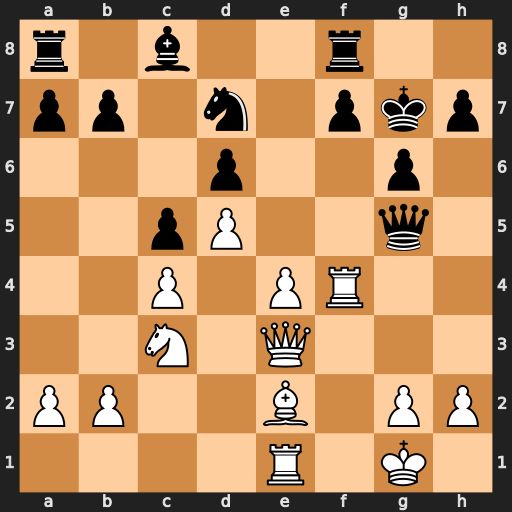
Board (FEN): r1b2r2/pp1n1pkp/3p2p1/2pP2q1/2P1PR2/2N1Q3/PP2B1PP/4R1K1
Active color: w
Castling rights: -
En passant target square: -
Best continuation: Rxf7+ Rxf7 Qxg5